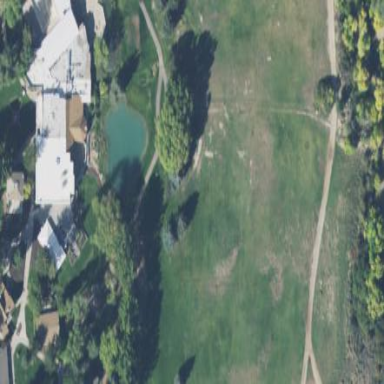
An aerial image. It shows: Grassy area designated as driving range for golf.